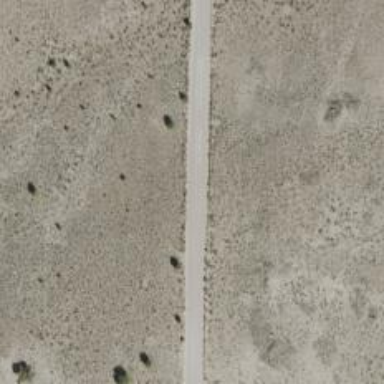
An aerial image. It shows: Unclassified road.